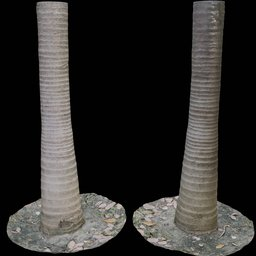
Label: nature